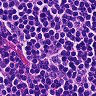
Metastatic tissue present: no